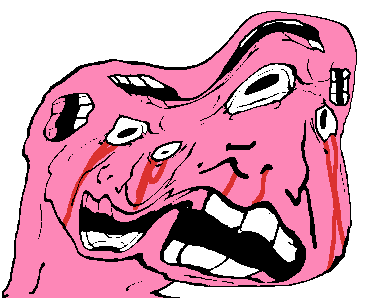
Label: 5_Rage